Question: This is what i'm doing right now. I'm using LESS CSS for my design. I need to put 2 spans between a specified input. all the elements should be 100% width. spans should always 20px width input width can be change according to the screen width. Can anyone help me?
span width: 20px;

'''
<div class="wrapper">
<span class="span-one">span</span>
<input type="text" class="input">
<span class="span-two">span</span>
</div>
'''
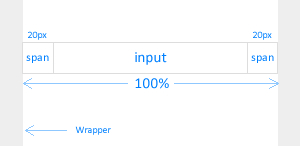
Answer: You can achieve this with absolute positioning. It will take the spans out of the flow and put them on top of the input. You should also put the input in a div to do this as it doesn't naturally get 100% width when display:block set on it.
HTML
'''
<div class="wrapper">
<span class="span-one">span</span>
<div class="input"><input type="text" class="input"></div>
<span class="span-two">span</span>
</div>
'''
CSS
'''
.wrapper { position: relative; }
div.input { margin: 0 20px; }
input {
width: 100%;
box-sizing: border-box;
-moz-box-sizing: border-box;
-webkit-box-sizing: border-box; }
span.span-one {
position: absolute;
width:20px; height:20px;
left:0; top:0;
background-color: red; }
span.span-two {
position: absolute;
width:20px; height:20px;
right:0; top:0;
background-color: red; }
'''
Here's the fiddle: <URL>
Of course the word 'span' in the spans is longer than 20px so it comes out of the span.
Might be best to add 'box-sizing' to input as I've done too.